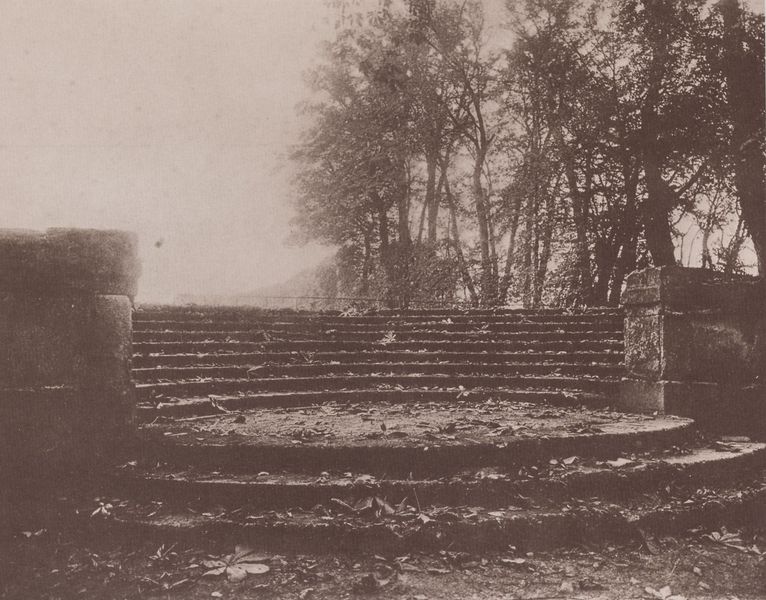
Titel: Historische Stätten, Saint-Cloud
Künstler: Jean Eugène Auguste Atget
Schlagwörter: baum, blätter, dunkel, himmel, laub, schatten, weiß, bäume, landschaft, äste, grau, hell, licht, schwarz, park, zaun, alt, stein, steine, ast, natur, zweige, blatt, garten, sommer, düster, ansicht, mauer, hecke, nebel, herbst, platz, stämme, treppe, treppen, stufe, stufen, foto, fotografie, panorama, photographie, treppenstufen, zweig, schwarzweiß, photo, halbrund, quader, kastanie, ahorn, herbstlaub, nebek, kastanienblatt